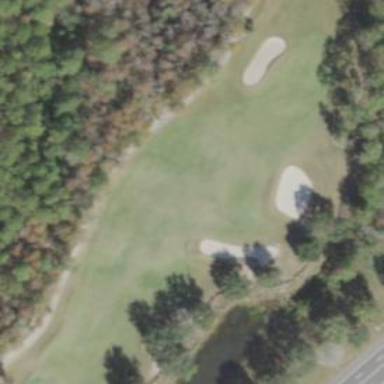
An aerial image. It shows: View of golf hole.